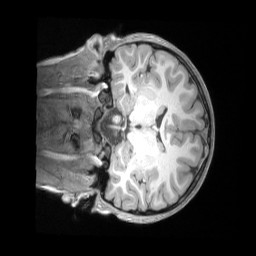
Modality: T1w
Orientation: coronal
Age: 11
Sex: male
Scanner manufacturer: siemens
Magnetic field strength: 3 T
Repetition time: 2.53 s
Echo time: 0.00164 s